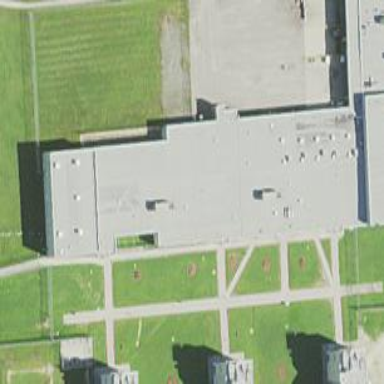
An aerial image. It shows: Prison building.